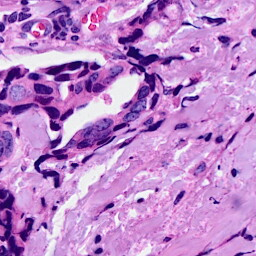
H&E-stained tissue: Breast